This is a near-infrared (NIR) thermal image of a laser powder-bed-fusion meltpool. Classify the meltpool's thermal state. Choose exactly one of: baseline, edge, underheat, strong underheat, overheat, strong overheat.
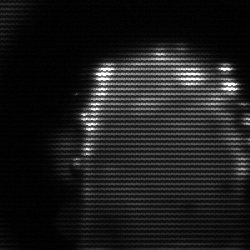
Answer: baseline